Question: I have a very large code which outputs several plots, one for each function it runs. I save all these plots in a single output '.png' file. Depending on the situation, sometimes the code will save plots from functions and other times just a few of them.
One of these plots includes a colorbar which I want positioned in the same place said plot no matter if all the functions were processed or if only a few of them were.
I've tried everything I could think of but I just can't stop the colorbar from moving around in the '.png' final output file when it contains only a few plots (more precisely: when the plots below the one that contains the colorbar are not generated).
Here's a picture to show what I mean:

The 'MWE' is below. To generate the first file I plotted everything and for the second one I just commented out the last eight 'ax*' blocks.
'''
import matplotlib.pyplot as plt
import numpy as np
import matplotlib.gridspec as gridspec
# Generate random data.
x = np.random.randn(60)
y = np.random.randn(60)
z = [np.random.random() for _ in range(60)]
fig = plt.figure(figsize=(20, 35)) # create the top-level container
gs = gridspec.GridSpec(14, 8) # create a GridSpec object
ax0 = plt.subplot(gs[0:2, 0:2])
plt.scatter(x, y, s=20)
plt.ylabel('$L$', fontsize=16)
plt.xlabel('$E$', fontsize=16)
ax1 = plt.subplot(gs[0:2, 2:4])
plt.scatter(x, y, s=20)
plt.ylabel('$L$', fontsize=16)
plt.xlabel('$E$', fontsize=16)
ax2 = plt.subplot(gs[0:2, 4:6])
plt.scatter(x, y, s=20)
plt.ylabel('$L$', fontsize=16)
plt.xlabel('$E$', fontsize=16)
ax3 = plt.subplot(gs[0:2, 6:8])
plt.scatter(x, y, s=20)
plt.ylabel('$L$', fontsize=16)
plt.xlabel('$E$', fontsize=16)
ax4 = plt.subplot(gs[2:4, 0:2])
plt.scatter(x, y, s=20)
plt.ylabel('$L$', fontsize=16)
plt.xlabel('$E$', fontsize=16)
ax5 = plt.subplot(gs[2:4, 2:4])
plt.scatter(x, y, s=20)
plt.ylabel('$L$', fontsize=16)
plt.xlabel('$E$', fontsize=16)
ax6 = plt.subplot(gs[2:4, 4:6])
plt.scatter(x, y, s=20)
plt.ylabel('$L$', fontsize=16)
plt.xlabel('$E$', fontsize=16)
ax7 = plt.subplot(gs[2:4, 6:8])
plt.scatter(x, y, s=20)
plt.ylabel('$L$', fontsize=16)
plt.xlabel('$E$', fontsize=16)
ax8 = plt.subplot(gs[4:6, 0:2])
plt.scatter(x, y, s=20)
plt.ylabel('$L$', fontsize=16)
plt.xlabel('$E$', fontsize=16)
ax9 = plt.subplot(gs[4:6, 2:4])
plt.scatter(x, y, s=20)
plt.ylabel('$L$', fontsize=16)
plt.xlabel('$E$', fontsize=16)
ax10 = plt.subplot(gs[4:6, 4:6])
plt.scatter(x, y, s=20)
plt.ylabel('$L$', fontsize=16)
plt.xlabel('$E$', fontsize=16)
ax11 = plt.subplot(gs[4:6, 6:8])
plt.scatter(x, y, s=20)
plt.ylabel('$L$', fontsize=16)
plt.xlabel('$E$', fontsize=16)
ax12 = plt.subplot(gs[6:8, 0:2])
plt.scatter(x, y, s=20)
plt.ylabel('$L$', fontsize=16)
plt.xlabel('$E$', fontsize=16)
ax13 = plt.subplot(gs[6:8, 2:4])
plt.scatter(x, y, s=20)
plt.ylabel('$L$', fontsize=16)
plt.xlabel('$E$', fontsize=16)
ax14 = plt.subplot(gs[6:8, 4:6])
plt.scatter(x, y, s=20)
plt.ylabel('$L$', fontsize=16)
plt.xlabel('$E$', fontsize=16)
ax15 = plt.subplot(gs[6:8, 6:8])
plt.scatter(x, y, s=20)
plt.ylabel('$L$', fontsize=16)
plt.xlabel('$E$', fontsize=16)
ax16 = plt.subplot(gs[8:10, 0:2])
plt.scatter(x, y, s=20)
plt.ylabel('$L$', fontsize=16)
plt.xlabel('$E$', fontsize=16)
ax17 = plt.subplot(gs[8:10, 2:4])
plt.scatter(x, y, s=20)
plt.ylabel('$L$', fontsize=16)
plt.xlabel('$E$', fontsize=16)
ax18 = plt.subplot(gs[8:10, 4:6])
cm = plt.cm.get_cmap('RdYlBu_r')
plt.scatter(x, y, s=20, c=z, cmap=cm, vmin=0, vmax=1)
plt.ylabel('$L$', fontsize=16)
plt.xlabel('$E$', fontsize=16)
# Plot colorbar.
box = ax18.get_position()
cbar_posit = [box.x1 * 0.93, box.y1 * 0.94, 0.04, 0.005]
cbaxes = fig.add_axes(cbar_posit)
cbar = plt.colorbar(cax=cbaxes, ticks=[0, 1], orientation='horizontal')
cbar.ax.tick_params(labelsize=9)
ax19 = plt.subplot(gs[8:10, 6:8])
plt.scatter(x, y, s=20)
plt.ylabel('$L$', fontsize=16)
plt.xlabel('$E$', fontsize=16)
ax20 = plt.subplot(gs[10:12, 0:2])
plt.scatter(x, y, s=20)
plt.ylabel('$L$', fontsize=16)
plt.xlabel('$E$', fontsize=16)
ax21 = plt.subplot(gs[10:12, 2:4])
plt.scatter(x, y, s=20)
plt.ylabel('$L$', fontsize=16)
plt.xlabel('$E$', fontsize=16)
ax22 = plt.subplot(gs[10:12, 4:6])
plt.scatter(x, y, s=20)
plt.ylabel('$L$', fontsize=16)
plt.xlabel('$E$', fontsize=16)
ax23 = plt.subplot(gs[10:12, 6:8])
plt.scatter(x, y, s=20)
plt.ylabel('$L$', fontsize=16)
plt.xlabel('$E$', fontsize=16)
ax24 = plt.subplot(gs[12:14, 0:2])
plt.scatter(x, y, s=20)
plt.ylabel('$L$', fontsize=16)
plt.xlabel('$E$', fontsize=16)
ax25 = plt.subplot(gs[12:14, 2:4])
plt.scatter(x, y, s=20)
plt.ylabel('$L$', fontsize=16)
plt.xlabel('$E$', fontsize=16)
ax26 = plt.subplot(gs[12:14, 4:6])
plt.scatter(x, y, s=20)
plt.ylabel('$L$', fontsize=16)
plt.xlabel('$E$', fontsize=16)
ax27 = plt.subplot(gs[12:14, 6:8])
plt.scatter(x, y, s=20)
plt.ylabel('$L$', fontsize=16)
plt.xlabel('$E$', fontsize=16)
fig.tight_layout()
out_png = 'colorbar.png'
plt.savefig(out_png, dpi=150)
plt.close()
'''
This 'MWE' reproduces the way I generate the output '.png' file in my actual code, hence the apparently unnecessarily large code.
Since the colorbar is positioned according to the position of the 'ax18' plot, I'd expect it to always be correctly positioned in the right place inside it but clearly that's not what I'm getting.
I just want that colorbar to be inside the 'ax18' plot no matter how many other plots I generate around it. Is this possible?
---
Ok, so I've narrowed down the issue to the 'fig.tight_layout()' call. When this is commented out the colorbar stays perfectly in position no matter how many plots are produced. The downside of this is that the final image looks that much worse, with adjacent plots' axes overlapping.
Is there a way to keep 'fig.tight_layout()' on and still get the colorbar position correctly?
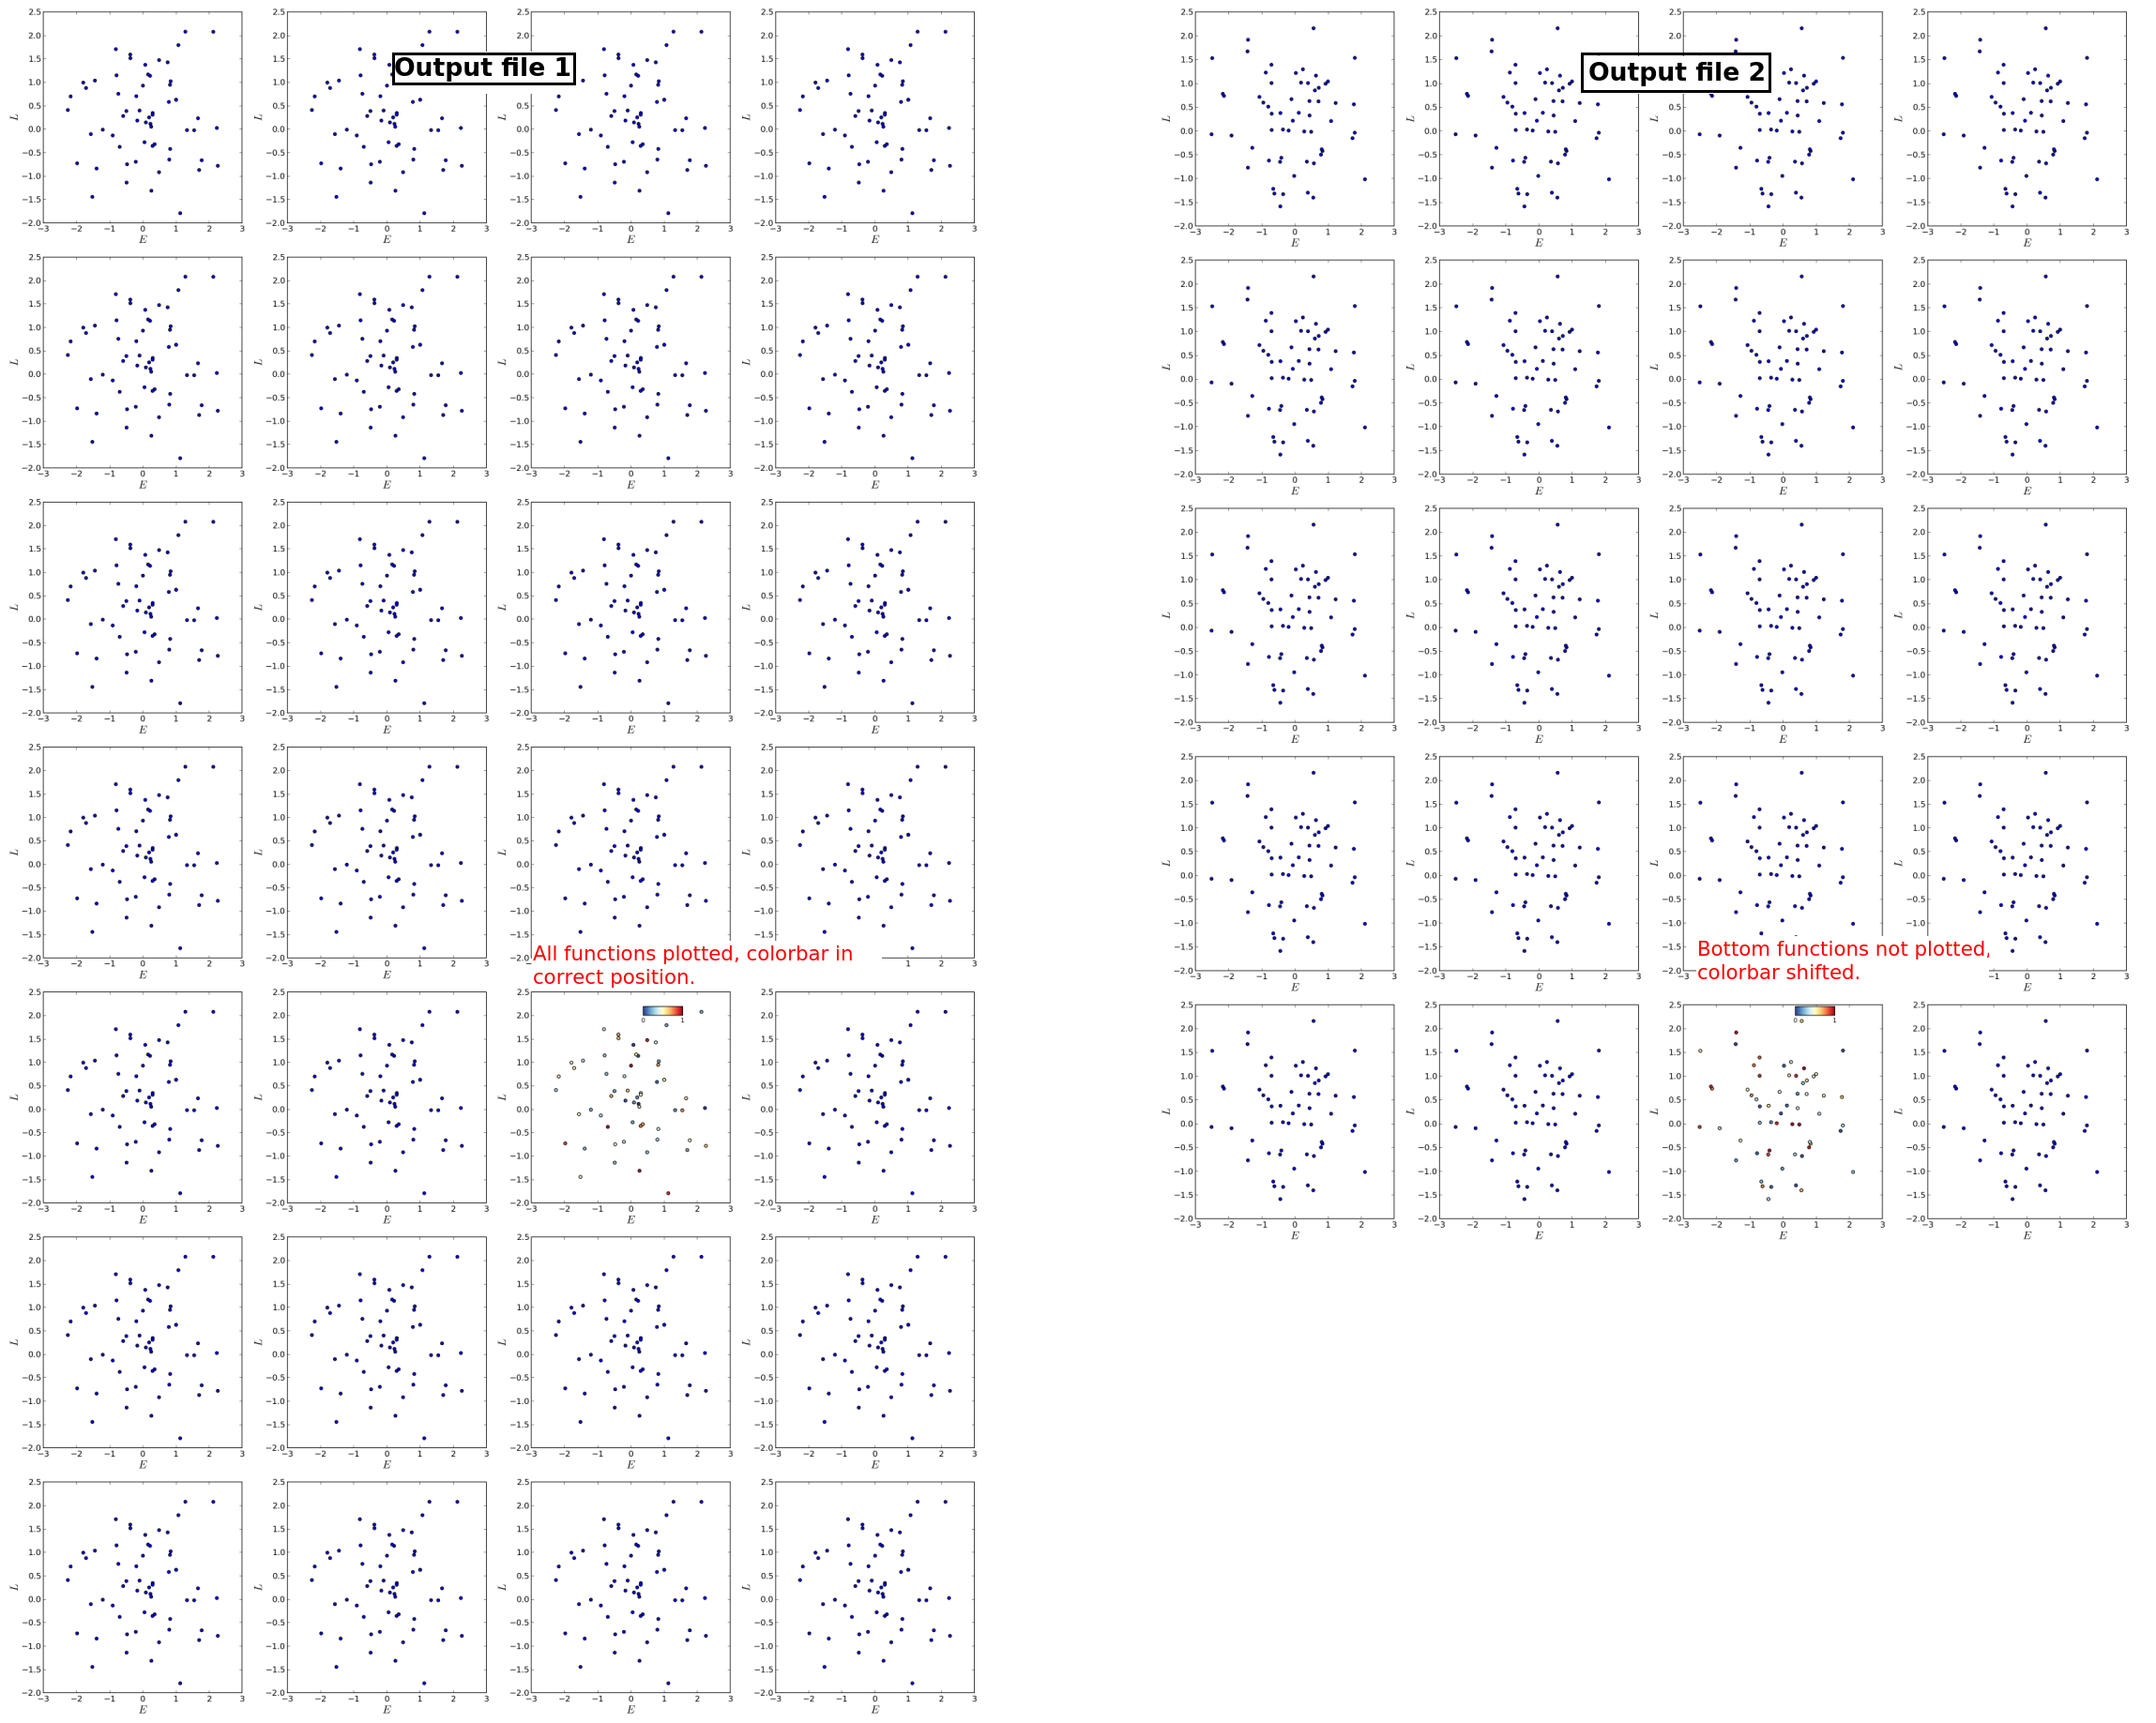
Answer: There are a couple of issues, I think.
If I understand you correctly, you want the colorbar to be in a .
'fig.tight_layout()' moves the 'regular' axes around. By 'regular' I mean that the colorbar is an axes you created manually and it will be affected by this function. AFAIK, there is not any way to anchor one axes to another so that if you move the first, the second is also moved to keep its relative position. This takes me to point that 'tight_layout'.
Then, however, you'll still have problems since you're setting the position of the colorbar in absolute value, while you want a fixed position relative to the axes.
How would you do that:
'''
## ...
## ...
## Your MWE starts up there...
ax18 = plt.subplot(gs[8:10, 4:6])
cm = plt.cm.get_cmap('RdYlBu_r')
sca = plt.scatter(x, y, s=20, c=z, cmap=cm, vmin=0, vmax=1)
plt.ylabel('$L$', fontsize=16)
plt.xlabel('$E$', fontsize=16)
# Plot colorbar.
#box = ax18.get_position()
#cbar_posit = [box.x1 * 0.93, box.y1 * 0.94, 0.04, 0.005]
#cbaxes = fig.add_axes(cbar_posit)
#cbar = plt.colorbar(cax=cbaxes, ticks=[0, 1], orientation='horizontal')
#cbar.ax.tick_params(labelsize=9)
## You keep creating and filling axes...
## ...
## ...
'''
'sca' We'll need it for the colorbar. Also, you can remove the commented lines, it's just to show that you don't want them there any more.
Then, at the end of you're script you can create de colorbar specifying its position and size
'''
## ...
## ...
## All the plots are created above...
fig.tight_layout() # You call fig.tight_layout BEFORE creating the colorbar
import matplotlib
# You input the POSITION AND DIMENSIONS RELATIVE TO THE AXES
x0, y0, width, height = [0.6, 0.9, 0.2, 0.04]
# and transform them after to get the ABSOLUTE POSITION AND DIMENSIONS
Bbox = matplotlib.transforms.Bbox.from_bounds(x0, y0, width, height)
trans = ax18.transAxes + fig.transFigure.inverted()
l, b, w, h = matplotlib.transforms.TransformedBbox(Bbox, trans).bounds
# Now just create the axes and the colorbar
cbaxes = fig.add_axes([l, b, w, h])
cbar = plt.colorbar(sca, cax=cbaxes, ticks=[0, 1], orientation='horizontal')
cbar.ax.tick_params(labelsize=9)
out_png = 'colorbar.png'
plt.savefig(out_png, dpi=150)
plt.close()
'''
I got the code for the coordinates transformation long ago from an answer here in SO and saved it in some script. I tried to credit that answer but I cannot find it any more, sorry.